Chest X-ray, AP view. Patient: 55 years old, sex F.
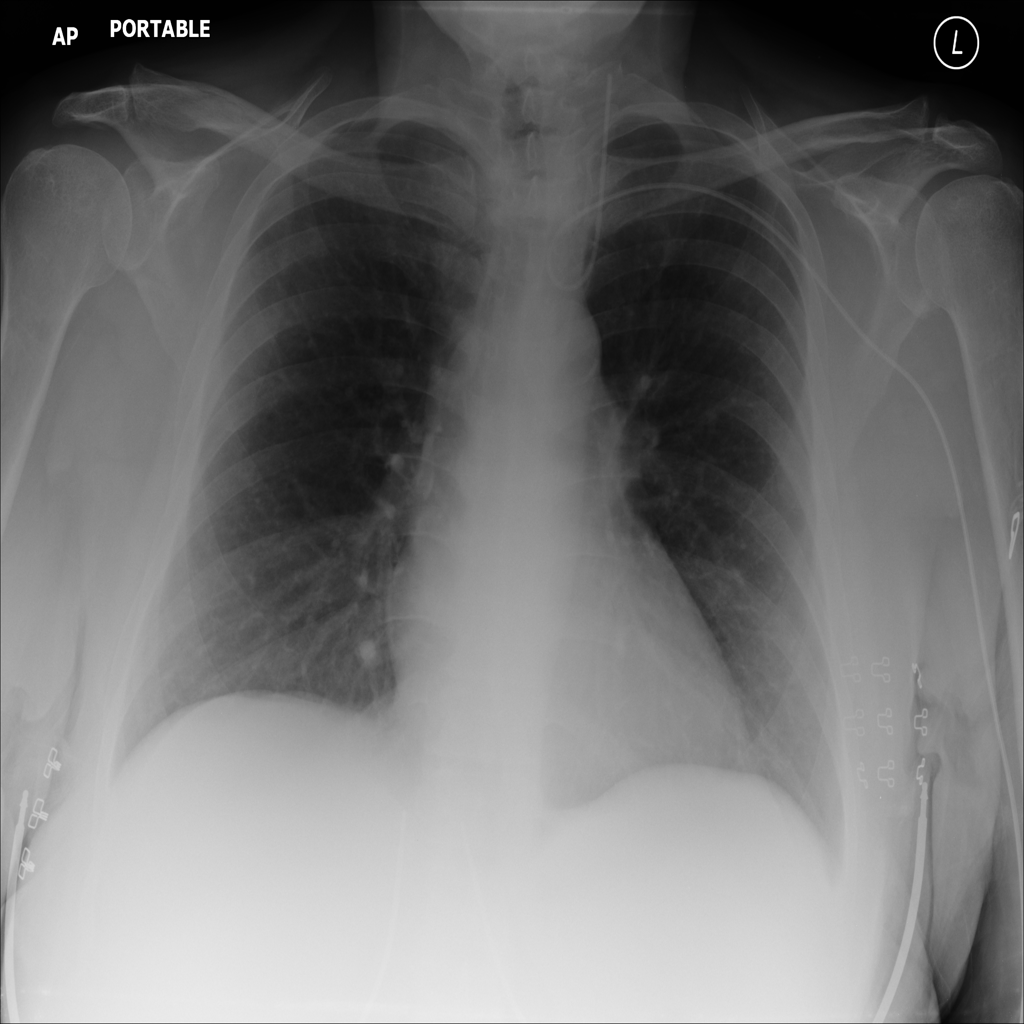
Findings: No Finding